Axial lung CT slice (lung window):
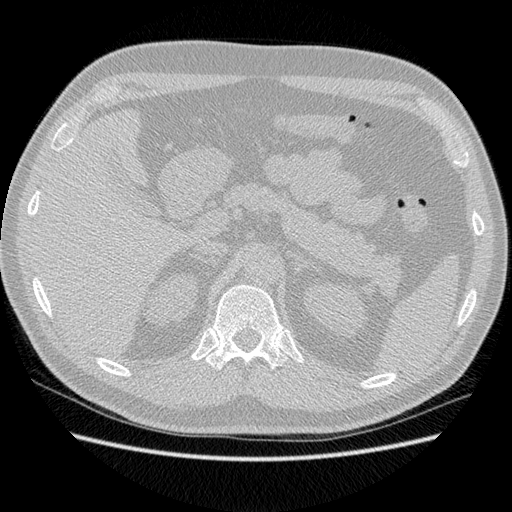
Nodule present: no